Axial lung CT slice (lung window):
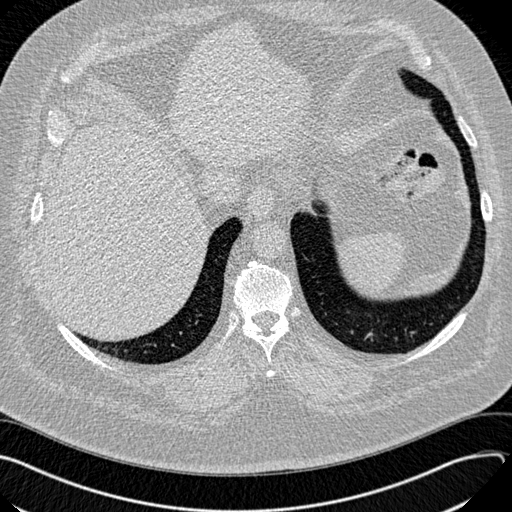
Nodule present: no